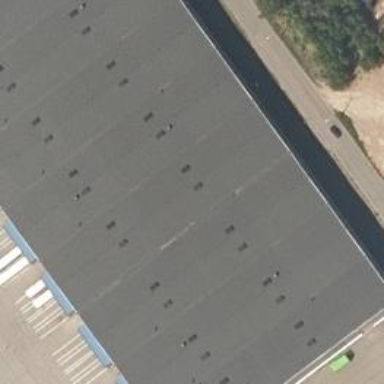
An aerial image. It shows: Warehouse with flat roof.